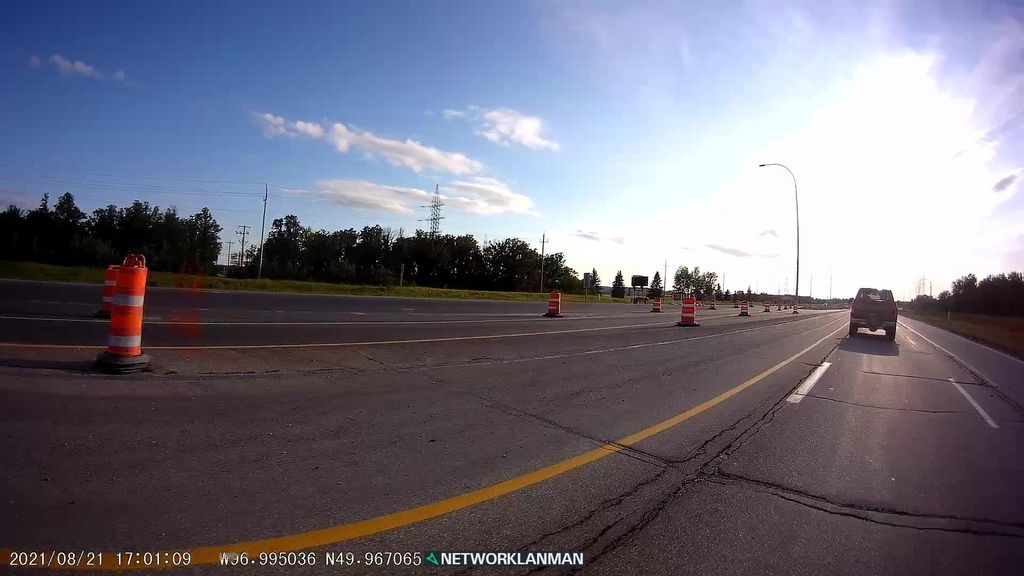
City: winnipeg